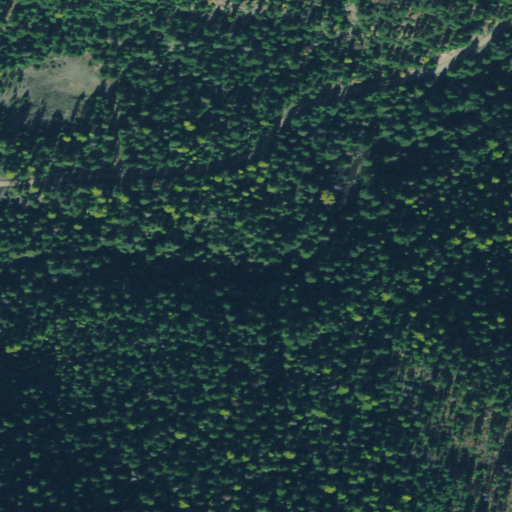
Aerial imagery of valley in Montana named Hendrickson Gulch containing evergreen forest and shrub